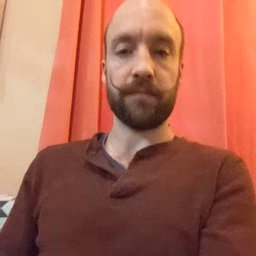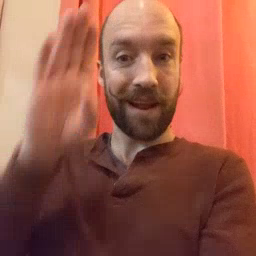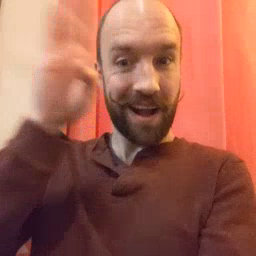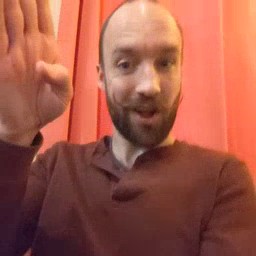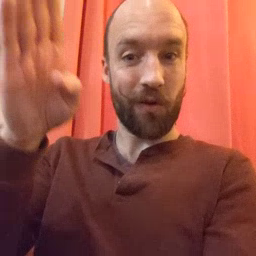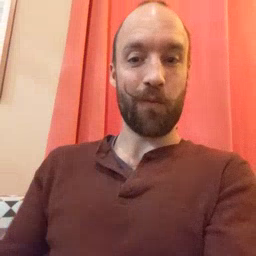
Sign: hello